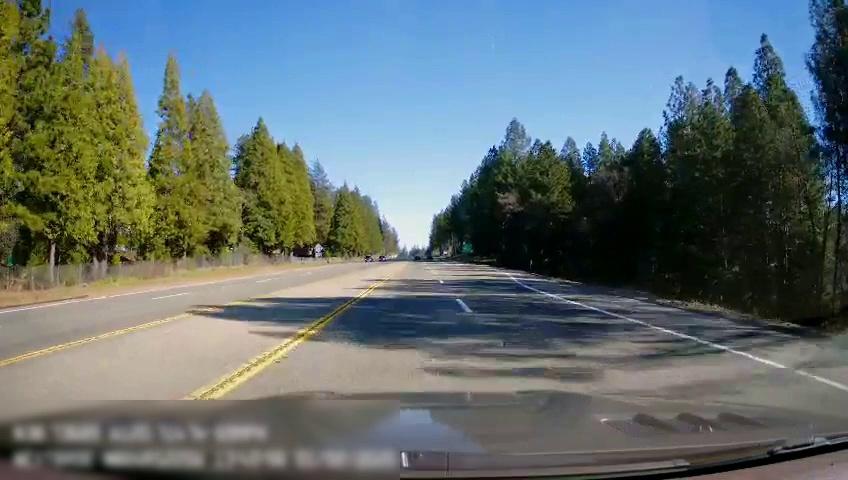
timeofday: Day
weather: Sunny
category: Drivable Space
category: Lanes | Opposite Lane
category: Lanes | Opposite Lane
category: Lanes | Current Lane
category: Lanes | Alternate Lane
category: Lanes | Current Lane
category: Lanes | Alternate Lane
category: Lanes | Opposite Lane
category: Lanes | Opposite Lane
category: Traffic | Signs